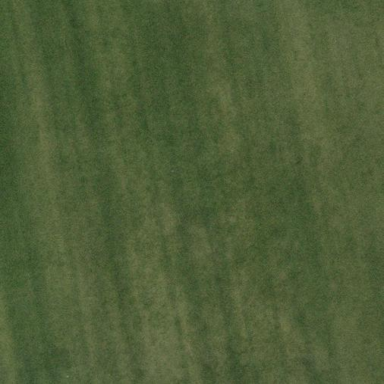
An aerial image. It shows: Soccer pitch for leisureland activities.